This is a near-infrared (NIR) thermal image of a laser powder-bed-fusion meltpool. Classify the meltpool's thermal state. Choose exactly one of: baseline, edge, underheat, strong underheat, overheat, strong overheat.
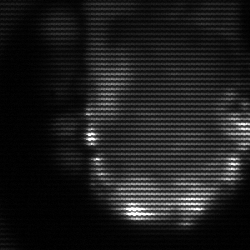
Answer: baseline